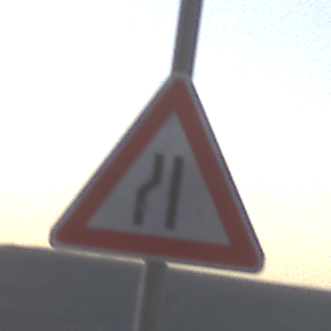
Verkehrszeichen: EinseitigVerengteFahrbahnLinks
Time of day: SunriseSunset
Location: Outdoor (RoadRail)
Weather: PartlyCloudy
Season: NotSpecified
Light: Natural